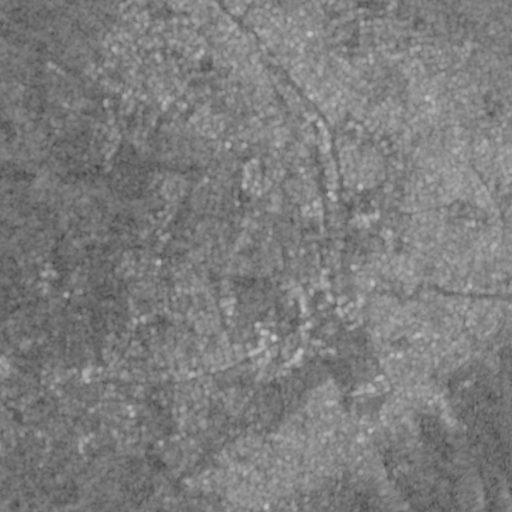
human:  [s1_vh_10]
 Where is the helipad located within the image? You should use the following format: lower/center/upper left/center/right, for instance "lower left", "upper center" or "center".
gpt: The helipad is located in the center of the image.
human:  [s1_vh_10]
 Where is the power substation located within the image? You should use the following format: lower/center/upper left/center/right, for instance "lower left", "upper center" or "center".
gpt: The power substation is located in the upper center of the image.
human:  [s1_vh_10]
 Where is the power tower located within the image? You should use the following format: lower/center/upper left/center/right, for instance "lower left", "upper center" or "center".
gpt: The power tower is located in the upper left of the image.
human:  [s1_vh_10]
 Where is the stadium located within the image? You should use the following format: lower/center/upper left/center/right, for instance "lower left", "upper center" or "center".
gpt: The stadium is located in the lower right of the image.
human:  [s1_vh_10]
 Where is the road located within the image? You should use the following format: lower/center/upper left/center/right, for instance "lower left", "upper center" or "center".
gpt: There is no road in the image.

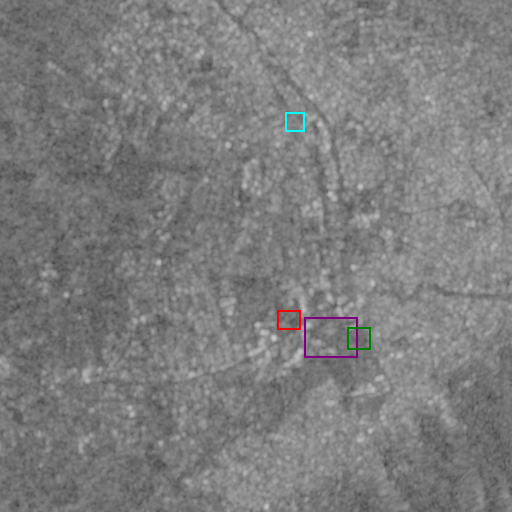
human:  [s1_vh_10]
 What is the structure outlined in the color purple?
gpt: The structure outlined in purple is a park.
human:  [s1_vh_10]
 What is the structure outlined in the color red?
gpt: The structure outlined in red is a parking lot.
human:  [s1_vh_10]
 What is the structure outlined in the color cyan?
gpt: The structure outlined in cyan is a power substation.
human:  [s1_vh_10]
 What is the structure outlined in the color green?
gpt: The structure outlined in green is a stadium.
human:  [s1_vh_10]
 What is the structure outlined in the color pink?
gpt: There is no pink outline.